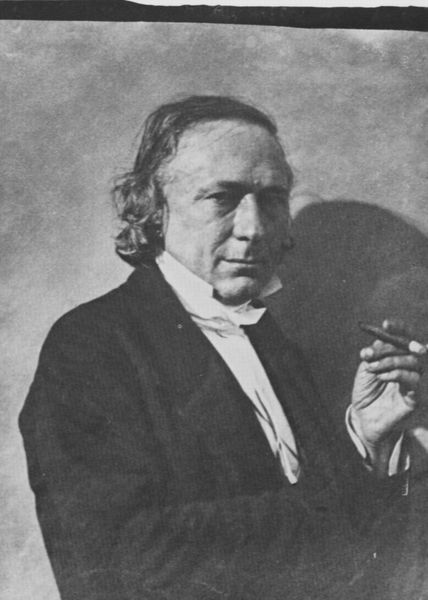
Titel: Charles Philipon (1806-1882)
Künstler: Gaspard-Félix Tournachon
Schlagwörter: hand, kopf, mann, schatten, weiß, finger, frisur, geste, grau, haar, hintergrund, hut, licht, mund, nase, profil, schwarz, stirn, blick, schleife, alt, anzug, hemd, jacke, wand, arm, augen, gesicht, kragen, mensch, stehen, ärmel, bildnis, herr, hände, portrait, porträt, haare, stehend, kinn, lippen, locken, seitlich, wangen, schlagschatten, frack, krawatte, rauchen, zigarre, grübchen, brauen, wange, fliege, jackett, revers, sakko, selbstporträt, seitenlicht, betrachter, foto, fotografie, photographie, schwarz-weiß, künstler, hohe stirn, photo, uhrkette, halbprofil, fingernägel, rauchend, raucher, halb, smoking, fotographie, asche, aufnahme, eindringlich, lichtbild, hiut, lick, photograhpie, zigare, 19. jahrhundert, +photo, gendelmen, piortrait, fensterlicht